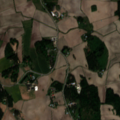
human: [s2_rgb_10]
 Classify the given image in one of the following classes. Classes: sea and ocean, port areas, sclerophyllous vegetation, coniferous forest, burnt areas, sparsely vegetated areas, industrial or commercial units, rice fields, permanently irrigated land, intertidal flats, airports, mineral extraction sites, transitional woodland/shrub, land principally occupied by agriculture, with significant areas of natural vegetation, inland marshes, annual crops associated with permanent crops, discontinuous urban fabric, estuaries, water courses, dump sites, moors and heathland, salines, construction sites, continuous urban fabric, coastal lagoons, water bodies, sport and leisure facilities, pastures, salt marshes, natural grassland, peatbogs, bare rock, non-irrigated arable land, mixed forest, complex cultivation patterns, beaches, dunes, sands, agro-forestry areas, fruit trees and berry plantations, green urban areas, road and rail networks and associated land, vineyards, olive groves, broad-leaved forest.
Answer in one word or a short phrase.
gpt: non-irrigated arable land, land principally occupied by agriculture, with significant areas of natural vegetation, mixed forest